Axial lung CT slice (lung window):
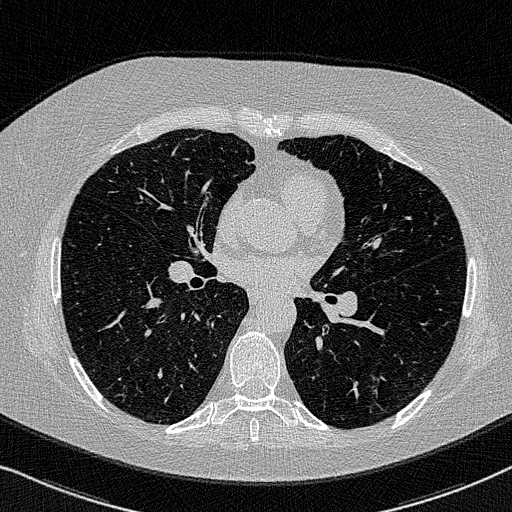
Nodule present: no